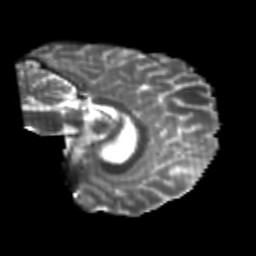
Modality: T2w
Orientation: sagittal
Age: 21
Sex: female
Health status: healthy
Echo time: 0.074 s